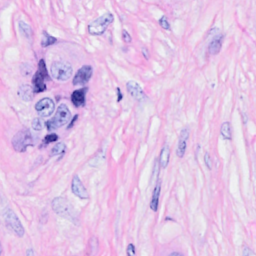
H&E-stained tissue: Breast